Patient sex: F
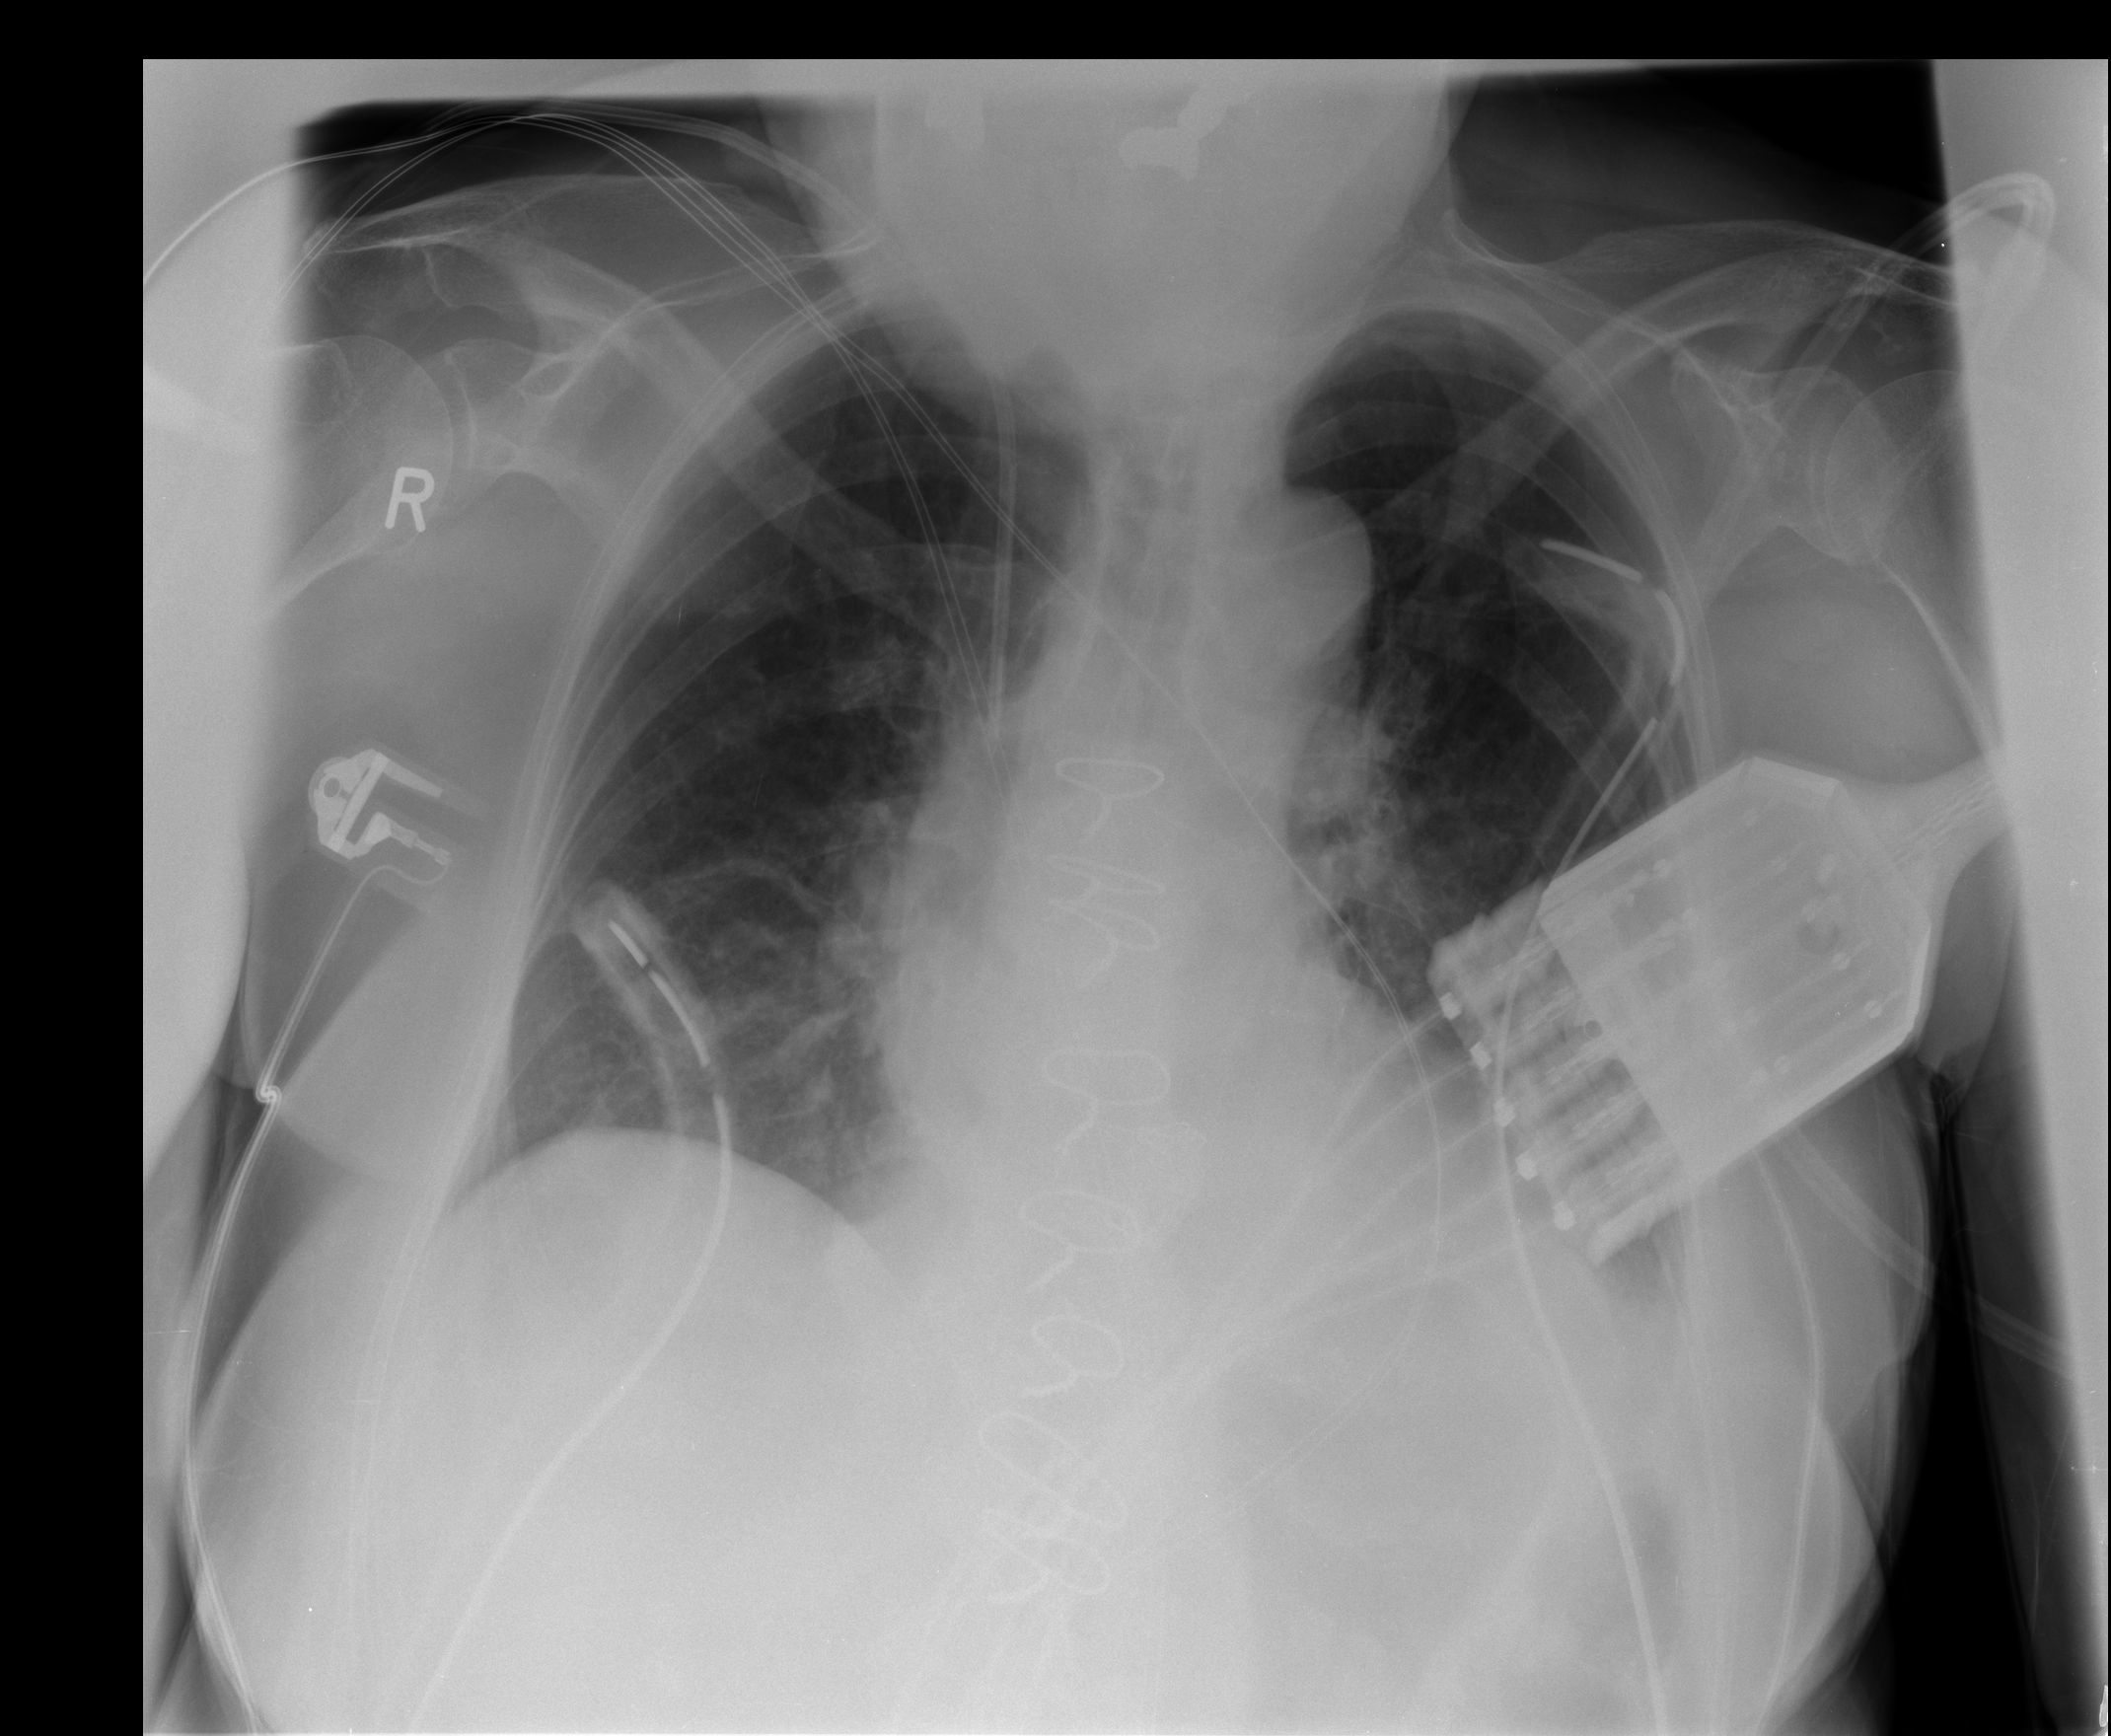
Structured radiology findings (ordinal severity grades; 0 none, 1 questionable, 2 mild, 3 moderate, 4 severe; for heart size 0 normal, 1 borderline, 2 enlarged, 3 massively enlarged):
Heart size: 0
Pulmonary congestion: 1
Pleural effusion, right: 0
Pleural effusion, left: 1
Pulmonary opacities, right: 0
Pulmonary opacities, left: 0
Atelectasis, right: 1
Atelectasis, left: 0